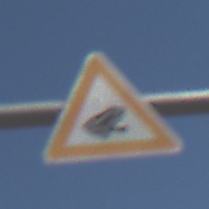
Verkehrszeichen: AmphibienwanderungLinks
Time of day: Midday
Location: Outdoor (RoadRail)
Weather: Clear
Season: Summer
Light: Natural